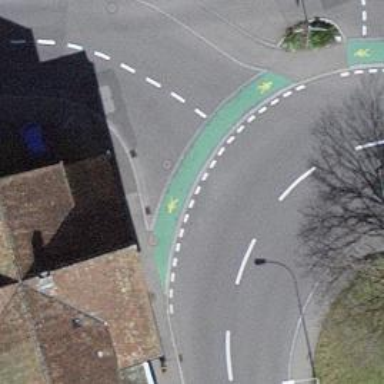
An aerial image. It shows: Marked road crossing with visible markings.